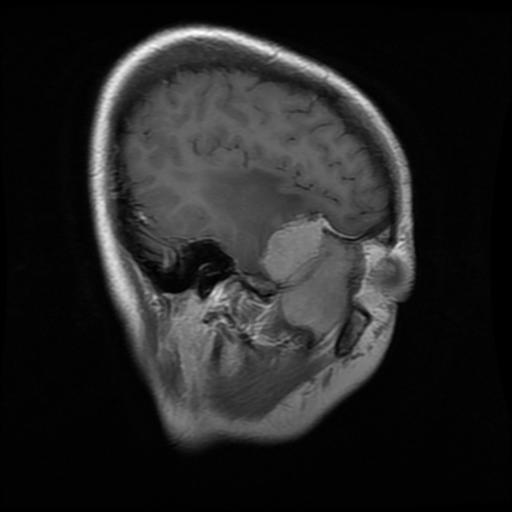
Label: meningioma